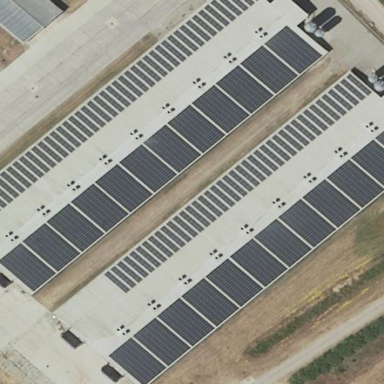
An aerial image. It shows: Gabled roof farm auxiliary building with solar photovoltaic panel generator. The small installation is light gray and oriented along the roof.